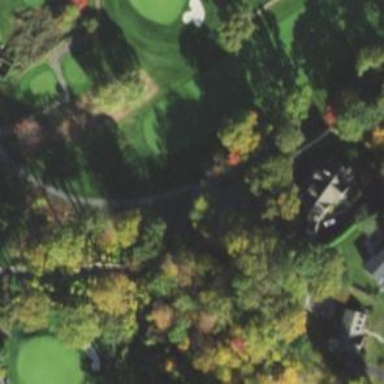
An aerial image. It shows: Path for both road and golf.